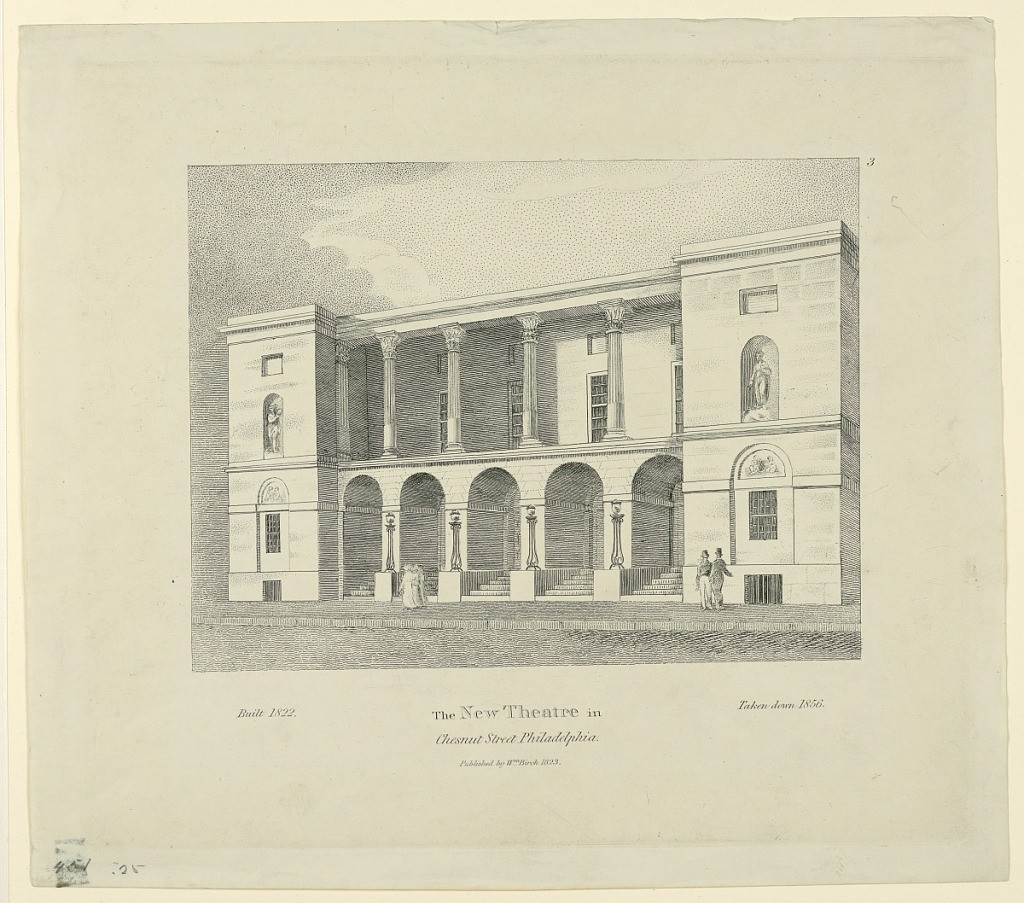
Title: The New Theatre Chestnut Street, Philadelphia
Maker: William Birch
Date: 1823
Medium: Black ink engraving on paper
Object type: Print
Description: Horizontal rectangle. Oblique view of the facade with two groups of people upon the sidewalk in front of it, three are beside the upper right corner. Caption: built 1822 The New Theatre in / Chestnut Street / Philadelphia / Published by Wm. Birch 1823. Taken down 1856.